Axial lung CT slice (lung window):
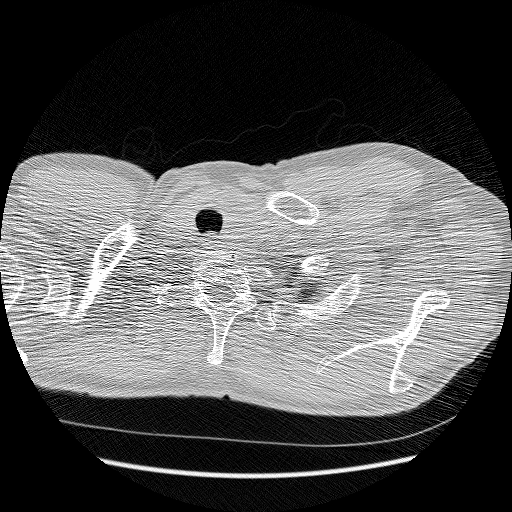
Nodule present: no